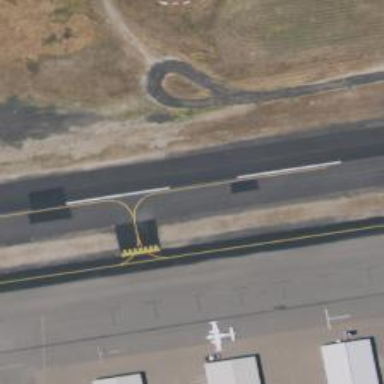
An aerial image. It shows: Image of taxiway at airport.